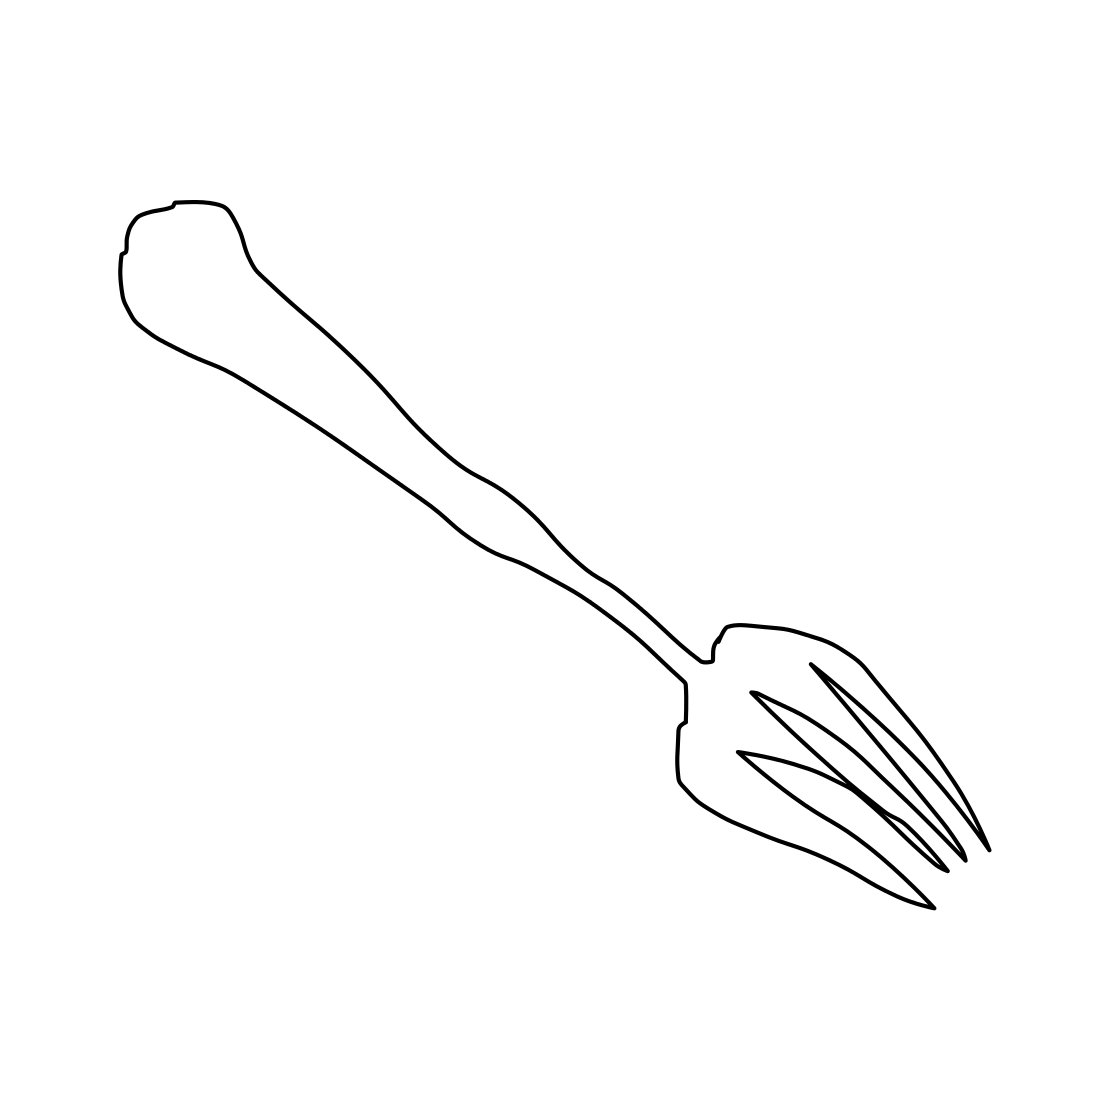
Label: fork